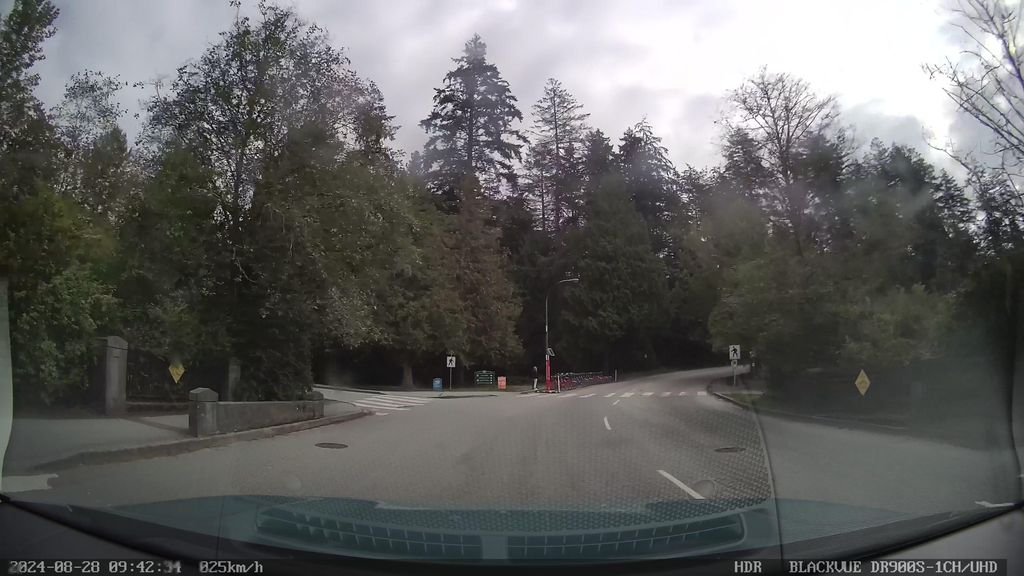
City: vancouver